Field crop: maize
Growth stage: 2
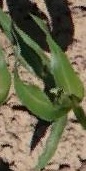
Species: maize